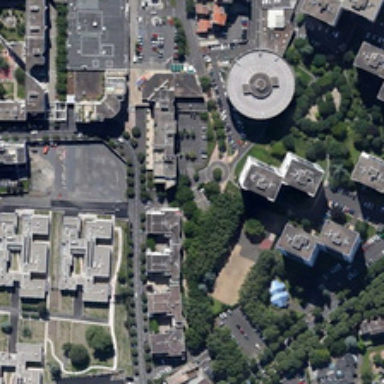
The building is high and low, different sizes .